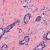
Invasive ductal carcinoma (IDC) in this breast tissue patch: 1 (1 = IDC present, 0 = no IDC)